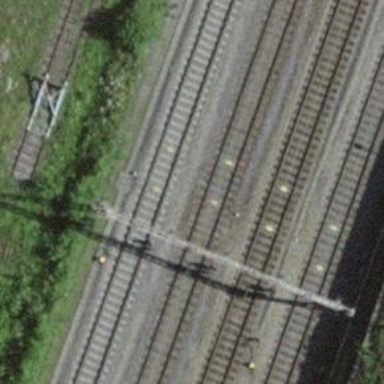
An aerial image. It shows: Railway signal.